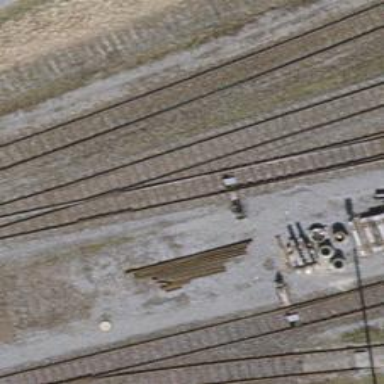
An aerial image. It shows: Railway switch.